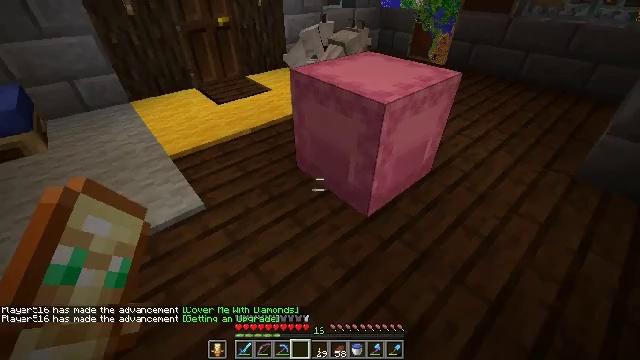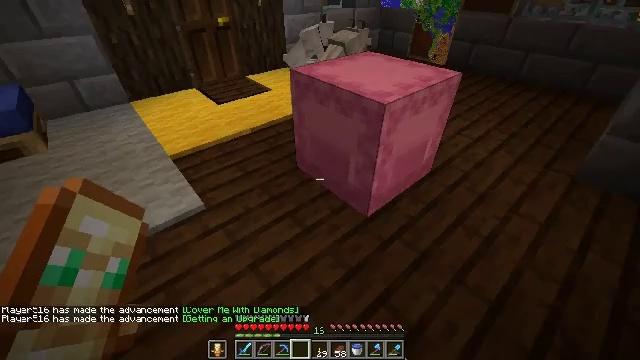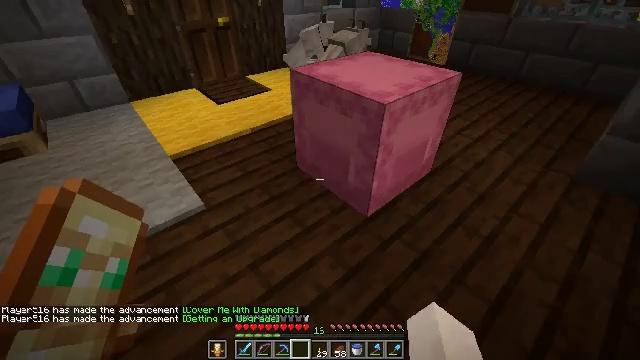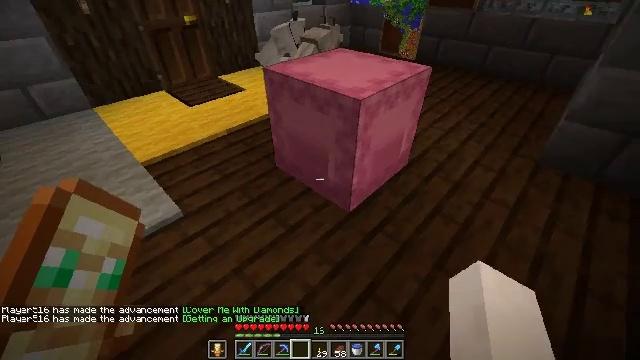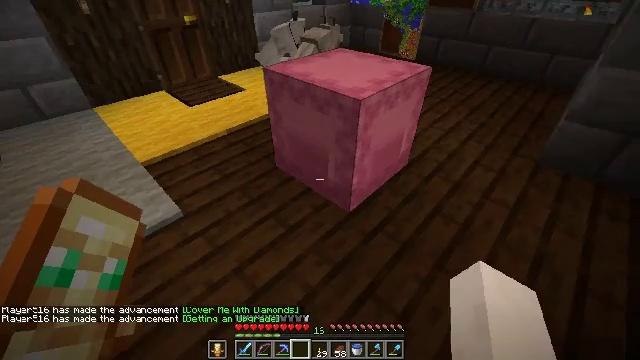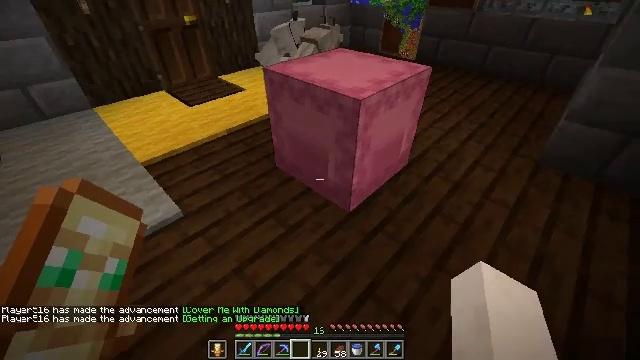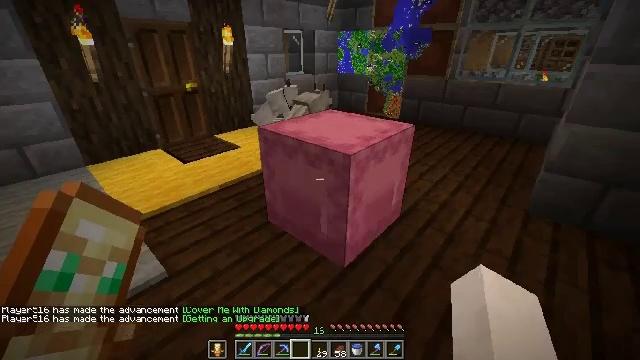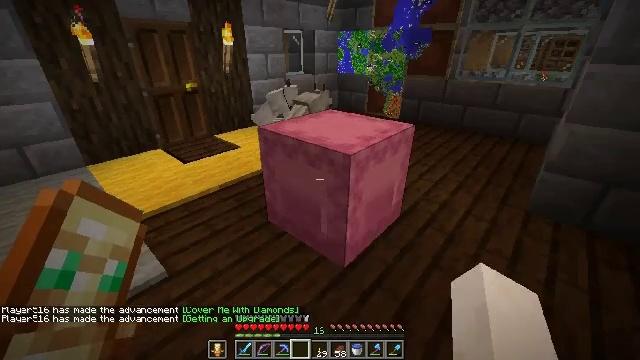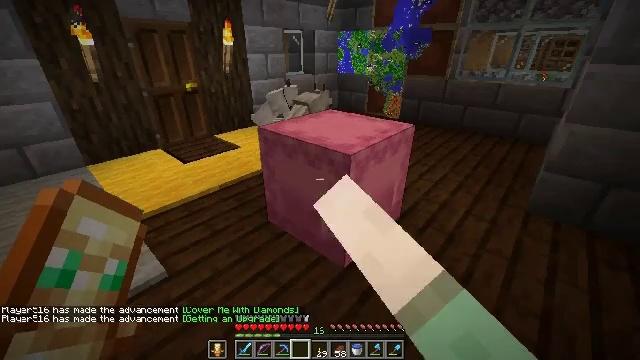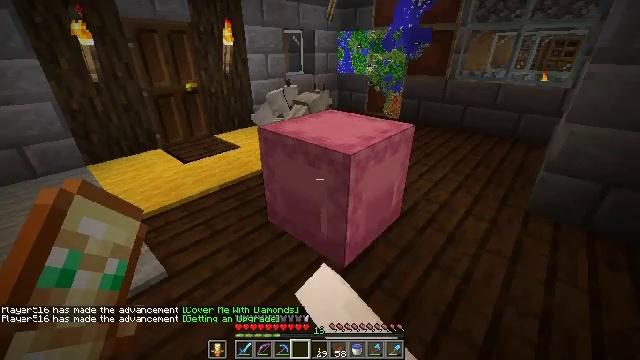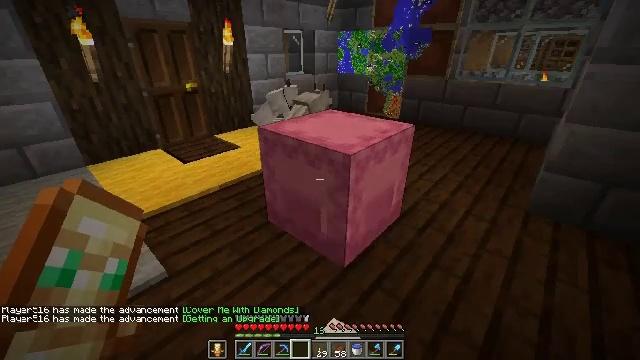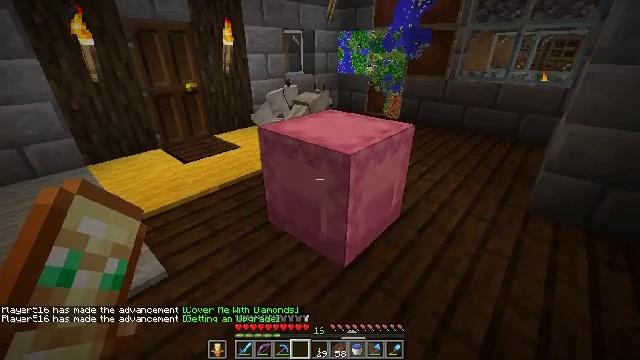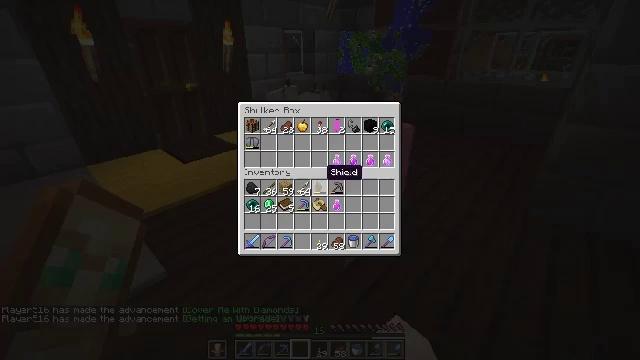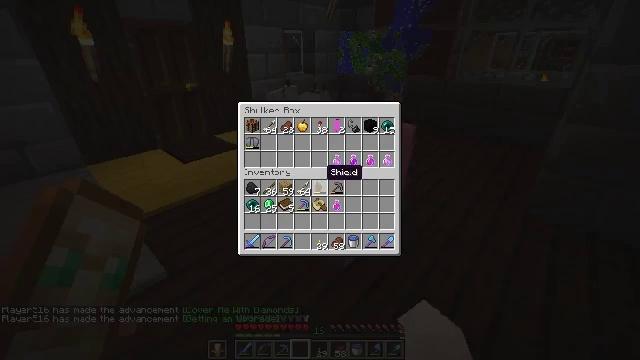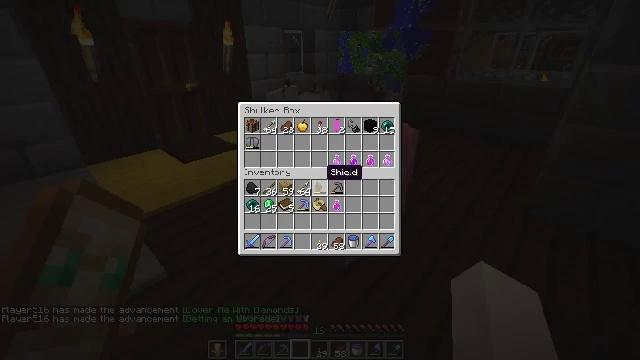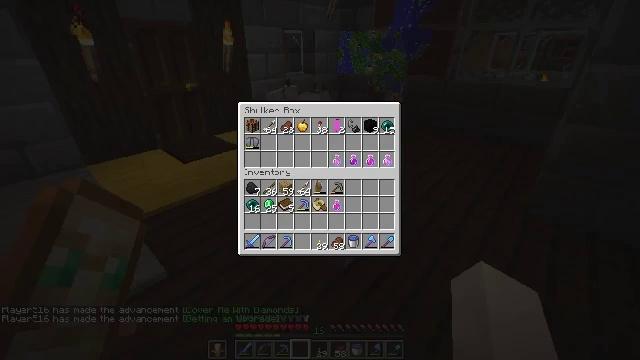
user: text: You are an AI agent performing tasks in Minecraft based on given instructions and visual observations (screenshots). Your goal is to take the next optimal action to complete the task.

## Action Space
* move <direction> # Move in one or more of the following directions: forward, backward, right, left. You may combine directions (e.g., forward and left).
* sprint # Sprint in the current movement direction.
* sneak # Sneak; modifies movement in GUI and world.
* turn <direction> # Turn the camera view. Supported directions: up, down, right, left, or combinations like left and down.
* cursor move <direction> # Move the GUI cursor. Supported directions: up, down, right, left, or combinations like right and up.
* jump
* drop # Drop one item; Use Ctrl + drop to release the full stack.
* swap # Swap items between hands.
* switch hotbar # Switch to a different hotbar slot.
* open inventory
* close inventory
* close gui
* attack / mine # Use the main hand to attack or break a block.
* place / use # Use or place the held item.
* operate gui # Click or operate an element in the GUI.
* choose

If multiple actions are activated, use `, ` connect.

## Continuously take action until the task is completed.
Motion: motion action
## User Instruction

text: Gather the pink shulker box for storage.
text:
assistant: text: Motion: no_op
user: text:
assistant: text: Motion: no_op
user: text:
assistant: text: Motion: turn right
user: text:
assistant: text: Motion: no_op
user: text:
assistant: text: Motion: no_op
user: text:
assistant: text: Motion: turn right and up
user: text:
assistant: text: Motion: use / place
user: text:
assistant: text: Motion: no_op
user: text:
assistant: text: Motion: no_op
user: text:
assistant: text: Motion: no_op
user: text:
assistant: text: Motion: no_op
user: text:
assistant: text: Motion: open gui
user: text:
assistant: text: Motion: no_op
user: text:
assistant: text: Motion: no_op
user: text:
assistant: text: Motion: no_op
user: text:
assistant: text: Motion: sneak, cursor move right and up
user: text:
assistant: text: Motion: sneak, cursor move left and up
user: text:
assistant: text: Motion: sneak, cursor move left
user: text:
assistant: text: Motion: sneak
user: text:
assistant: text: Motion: no_op
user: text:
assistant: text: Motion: operate gui
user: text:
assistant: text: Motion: no_op
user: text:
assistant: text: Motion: cursor move right and down
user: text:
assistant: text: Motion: cursor move right and down
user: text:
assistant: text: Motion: no_op
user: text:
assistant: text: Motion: no_op
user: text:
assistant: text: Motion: operate gui
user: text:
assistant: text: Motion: operate gui
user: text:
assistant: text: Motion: no_op
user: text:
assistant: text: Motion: no_op